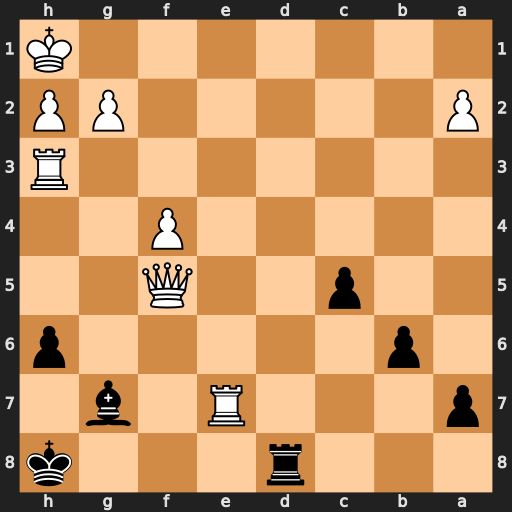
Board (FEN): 3r3k/p3R1b1/1p5p/2p2Q2/5P2/7R/P5PP/7K
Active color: b
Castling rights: -
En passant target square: -
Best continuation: Rd1+ Re1 Rxe1#